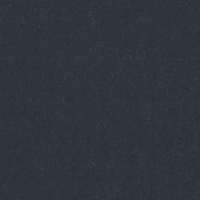
EUNIS habitat code: 14
Species observed at this site:
Tachybaptus ruficollis
Corvus corone
Podiceps cristatus
Actitis hypoleucos
Fulica atra
Anas crecca
Dendrocopos major
Turdus viscivorus
Buteo buteo
Sylvia atricapilla
Chroicocephalus ridibundus
Phylloscopus collybita
Larus michahellis
Gallinula chloropus
Cygnus olor
Erithacus rubecula
Pica pica
Certhia familiaris
Phoenicurus ochruros
Falco tinnunculus
Corvus corax
Tringa ochropus
Cyanistes caeruleus
Anas platyrhynchos
Sturnus vulgaris
Chloris chloris
Aythya fuligula
Fringilla coelebs
Passer domesticus
Turdus merula
Columba palumbus
Phalacrocorax carbo
Mareca strepera
Parus major
Hirundo rustica
Milvus milvus
Turdus pilaris
Phylloscopus trochilus
Motacilla alba
Delichon urbicum